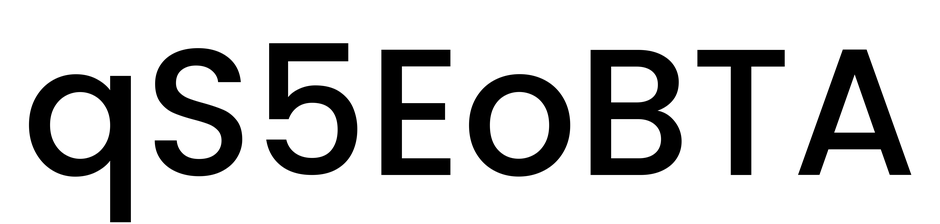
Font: Poppins-Medium